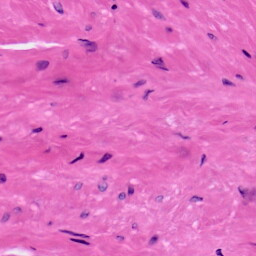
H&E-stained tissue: Prostate